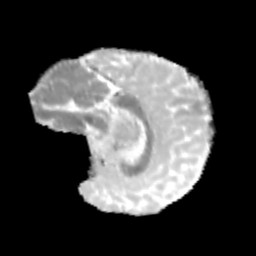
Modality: MD
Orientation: sagittal
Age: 11
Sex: male
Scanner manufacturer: siemens
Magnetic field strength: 3 T
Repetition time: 3.8 s
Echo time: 0.07 s